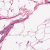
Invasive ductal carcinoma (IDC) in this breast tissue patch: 0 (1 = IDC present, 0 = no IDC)